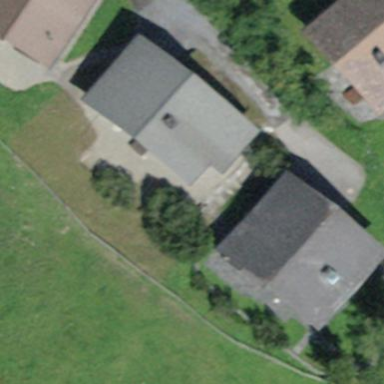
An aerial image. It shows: Detached building.